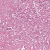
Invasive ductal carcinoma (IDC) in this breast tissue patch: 1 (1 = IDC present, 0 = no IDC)